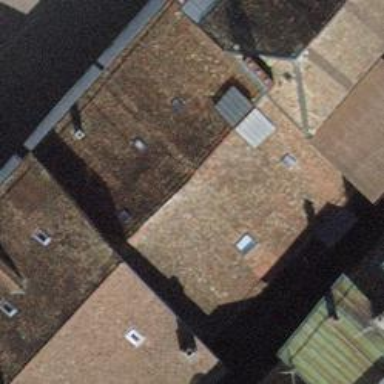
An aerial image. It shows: Gabled roof made of roof tiles across building with apartments.